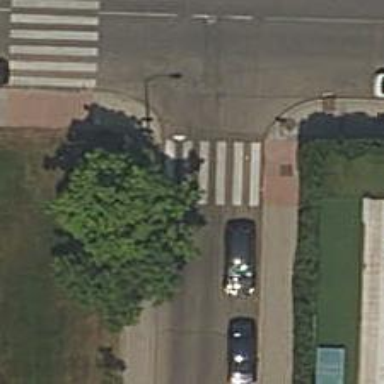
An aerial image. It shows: Uncontrolled road crossing.